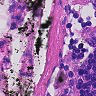
Metastatic tissue present: no